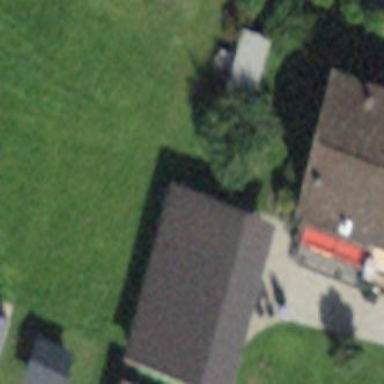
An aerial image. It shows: Detached building.